Question: I would like to be able to find a way to color in python with a different color. This behavior is found for the C language, but not for Python. that's why I think it should be possible to do it.
Edit:
I'm not looking for the Color Scheme syntax specific, I'm rather looking for the specific lines I would have to add to the Python.tmLanguage.
After trying the suggestion by jdi, I ended up with this:

What I would like would be only array to be colored differently, not the parenthesis, objects calling methods, etc ...
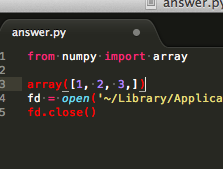
Answer: This is what I have so far it is not perfect but it kinda works:
I took this piece from the C.tmLanguage file that comes bundled in every ST2 and added a few things so that this can be colored differently from some of the default functions in Python defined in the Python.tmLanguage file:
'''
<dict>
<key>captures</key>
<dict>
<key>1</key>
<dict>
<key>name</key>
<string>punctuation.whitespace.function-call.leading.python</string>
</dict>
<key>2</key>
<dict>
<key>name</key>
<string>support.function.any-method.python</string>
</dict>
<key>3</key>
<dict>
<key>name</key>
<string>punctuation.definition.parameters.python</string>
</dict>
</dict>
<key>match</key>
<string>(?x) (?: (?= \s ) (?:(?&lt;=else|new|return) | (?&lt;!\w)) (\s+))?
(
(?!(while|for|do|if|else|switch|catch|enumerate|return|r?iterate|
__import__|all|abs|any|apply|callable|chr|cmp|coerce|compile|delattr|dir|
divmod|eval|execfile|filter|getattr|globals|hasattr|hash|hex|id|
input|intern|isinstance|issubclass|iter|len|locals|map|max|min|oct|
ord|pow|range|raw_input|reduce|reload|repr|round|setattr|sorted|
sum|unichr|vars|zip|basestring|bool|buffer|classmethod|complex|dict|enumerate|file|
float|frozenset|int|list|long|object|open|property|reversed|set|
slice|staticmethod|str|super|tuple|type|unicode|xrange|
abs|add|and|call|cmp|coerce|complex|contains|del|delattr|
delete|delitem|delslice|div|divmod|enter|eq|exit|float|
floordiv|ge|get|getattr|getattribute|getitem|getslice|gt|
hash|hex|iadd|iand|idiv|ifloordiv|ilshift|imod|imul|init|
int|invert|ior|ipow|irshift|isub|iter|itruediv|ixor|le|len|
long|lshift|lt|mod|mul|ne|neg|new|nonzero|oct|or|pos|pow|
radd|rand|rdiv|rdivmod|repr|rfloordiv|rlshift|rmod|rmul|ror|
rpow|rrshift|rshift|rsub|rtruediv|rxor|set|setattr|setitem|
setslice|str|sub|truediv|unicode|xor
)\s*\()(?:(?!NS)[A-Za-z_][A-Za-z0-9_]*+ | :: )++ # actual name
)
\s*(\()</string>
<key>name</key>
<string>meta.function-call.python</string>
</dict>
'''
And this is how the output looks like using the Monokai Bright theme, although it is very subtle you can notice how 'open' is formatted different to 'array'.